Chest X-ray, AP view. Patient: 46 years old, sex M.
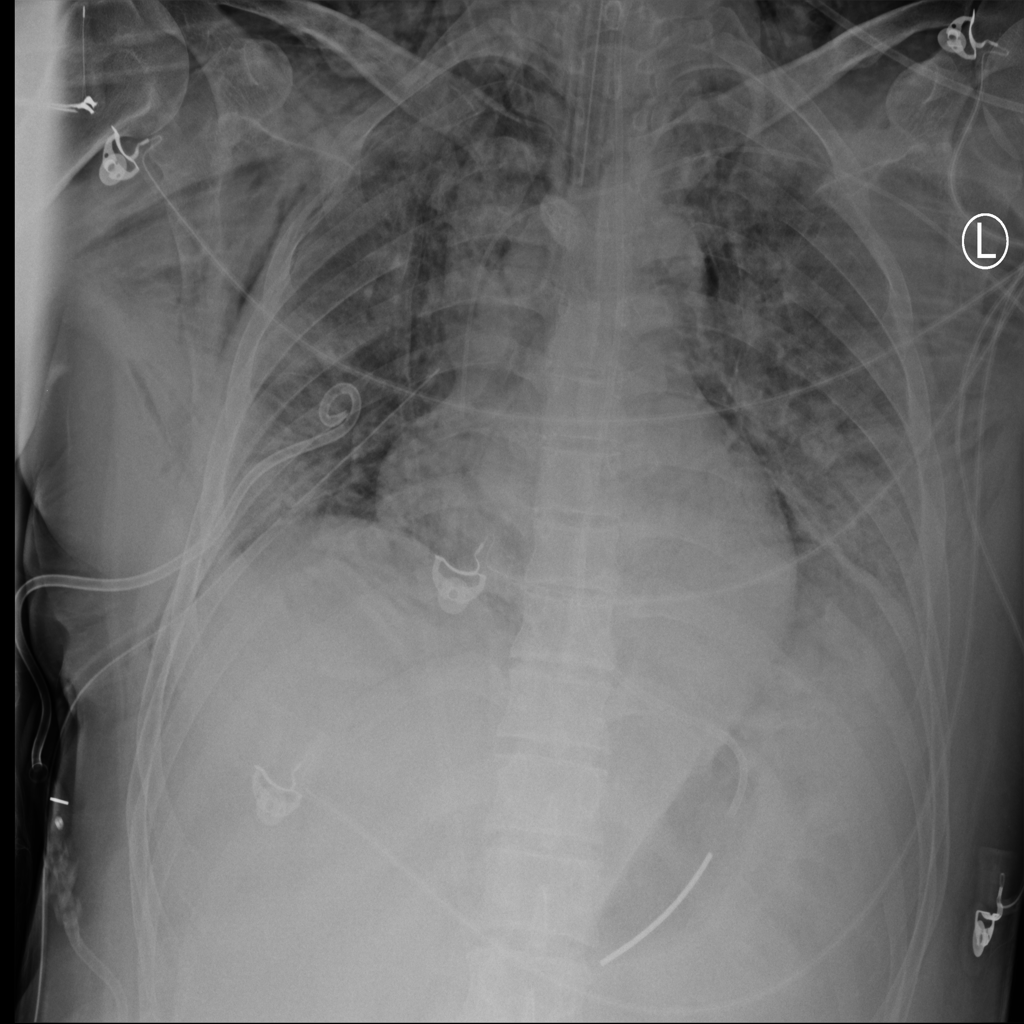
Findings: Cardiomegaly, Consolidation, Emphysema, Pneumothorax